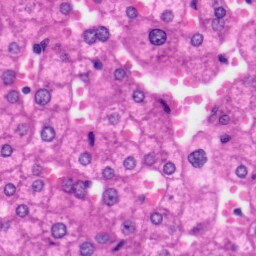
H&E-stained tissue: Liver